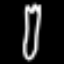
Label: fork